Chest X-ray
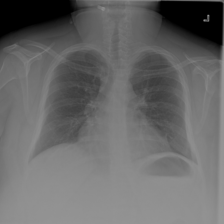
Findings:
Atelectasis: negative
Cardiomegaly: negative
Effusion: negative
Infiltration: negative
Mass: negative
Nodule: negative
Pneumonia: negative
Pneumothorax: negative
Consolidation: negative
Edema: negative
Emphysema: negative
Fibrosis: negative
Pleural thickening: negative
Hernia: negative